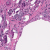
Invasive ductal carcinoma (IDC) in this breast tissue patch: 0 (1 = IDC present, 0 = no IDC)